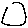
Label: circle